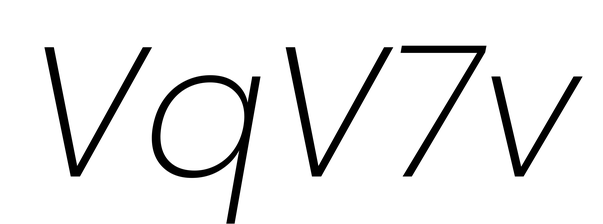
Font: Poppins-ExtraLightItalic